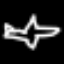
Label: airplane